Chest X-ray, PA view. Patient: 42 years old, sex F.
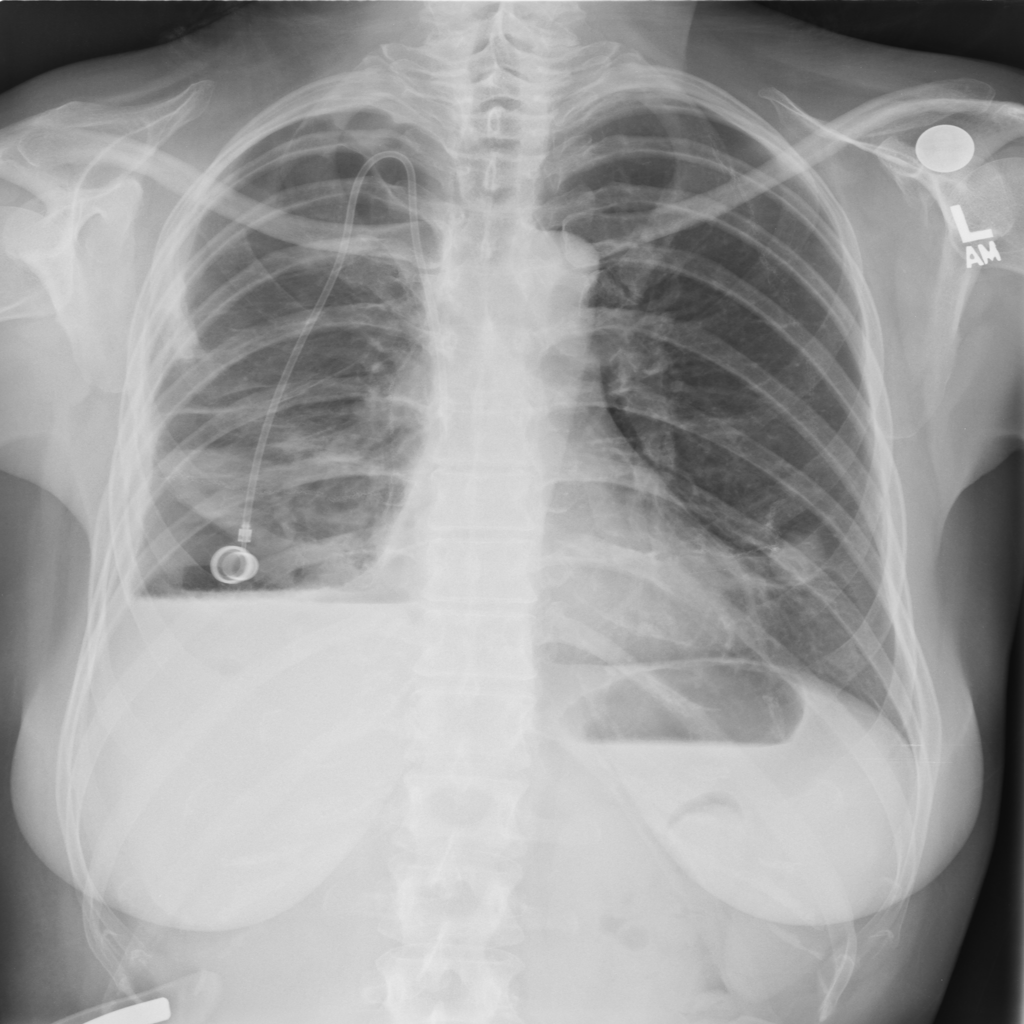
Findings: No Finding